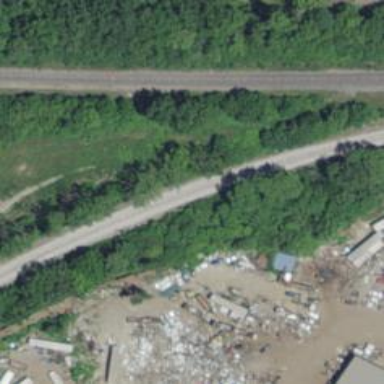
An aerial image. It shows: Disused railway spur line.